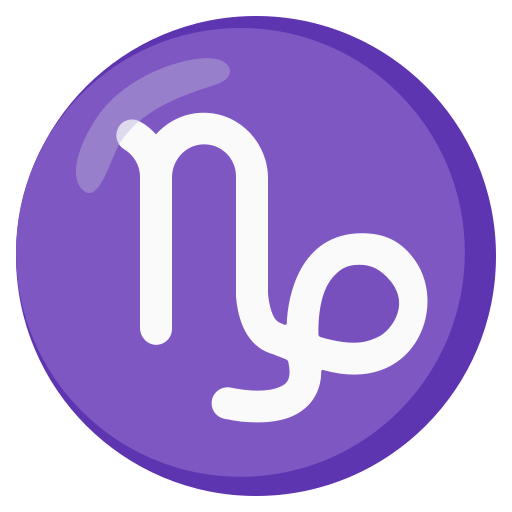
Emoji: ♑